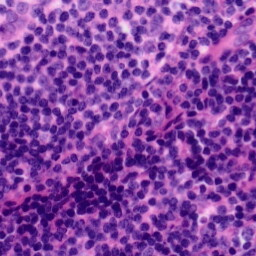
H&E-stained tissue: Tonsil